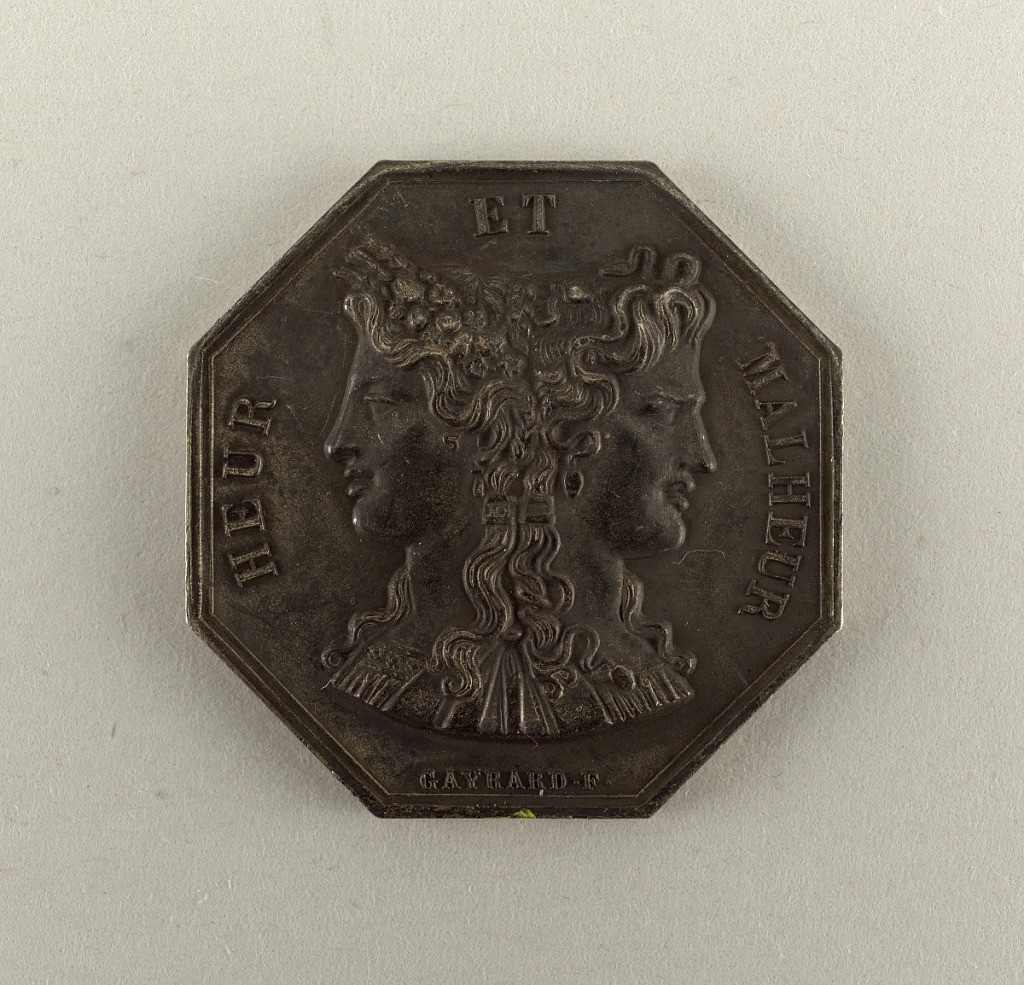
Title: Heur et Malheur (Happiness and Woe)
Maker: Raymond Gayrard, French, 1777 - 1858
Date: early 19th century
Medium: Cast silver
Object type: Token
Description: Octagonal gambling token. Obverse shows the double bust of young Janus. Inscription: HEUR ET MALHEUR (happiness and woe) / GAYRARD-F. Reverse shows l'Art dirige la nature farmer.